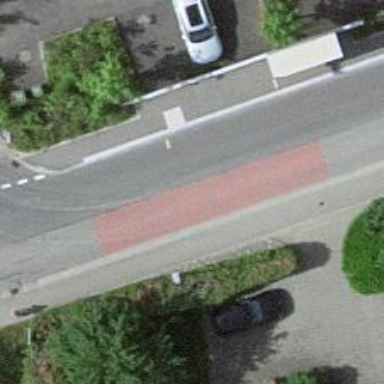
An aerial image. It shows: Bus stop with stop position for public transport.